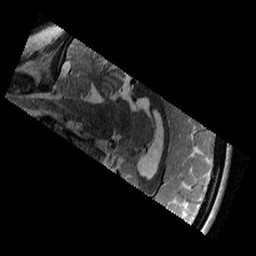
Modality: T2w
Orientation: sagittal
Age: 11
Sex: female
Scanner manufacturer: siemens
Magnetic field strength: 3 T
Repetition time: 9.23 s
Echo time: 0.067 s